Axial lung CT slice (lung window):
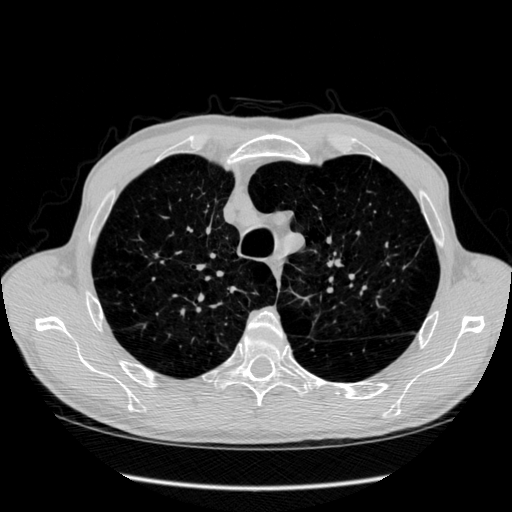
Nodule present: no